Aerial crown-view tile of a tropical tree (Barro Colorado Island, Panama), acquired 20240813:
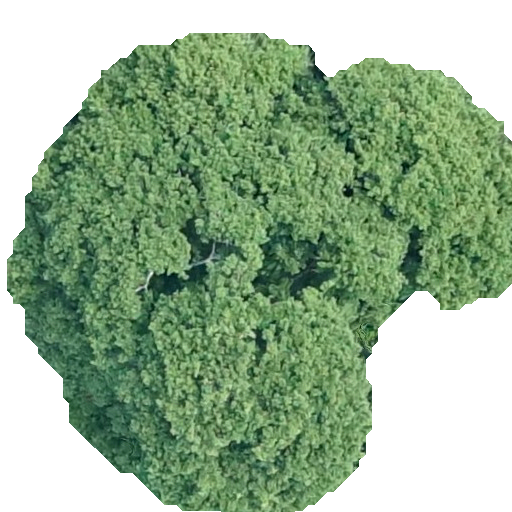
Species: Sloanea terniflora
GBIF accepted scientific name: Sloanea terniflora
Crown area: 263.986 m²